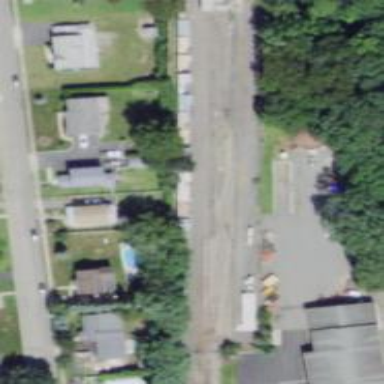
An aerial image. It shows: Railway siding with rails.